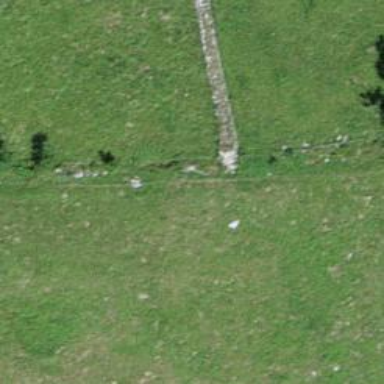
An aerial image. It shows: Wall barrier.